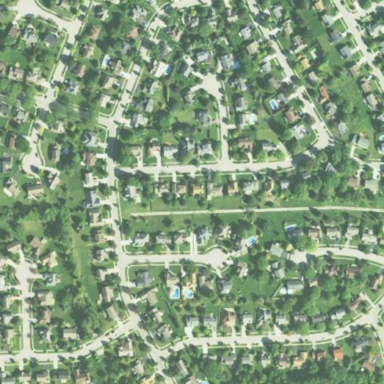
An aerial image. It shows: This residential area consists of single-family homes.